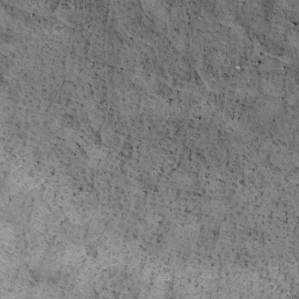
Label: non_frost